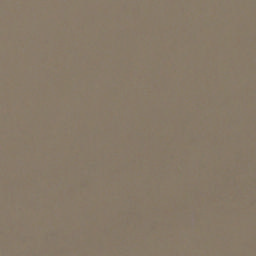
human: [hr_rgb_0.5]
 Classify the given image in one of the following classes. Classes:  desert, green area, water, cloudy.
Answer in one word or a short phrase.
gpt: cloudy